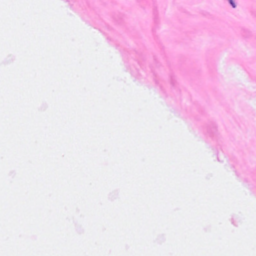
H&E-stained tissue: Breast